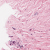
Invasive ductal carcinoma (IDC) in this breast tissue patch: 0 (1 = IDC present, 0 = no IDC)